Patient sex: M
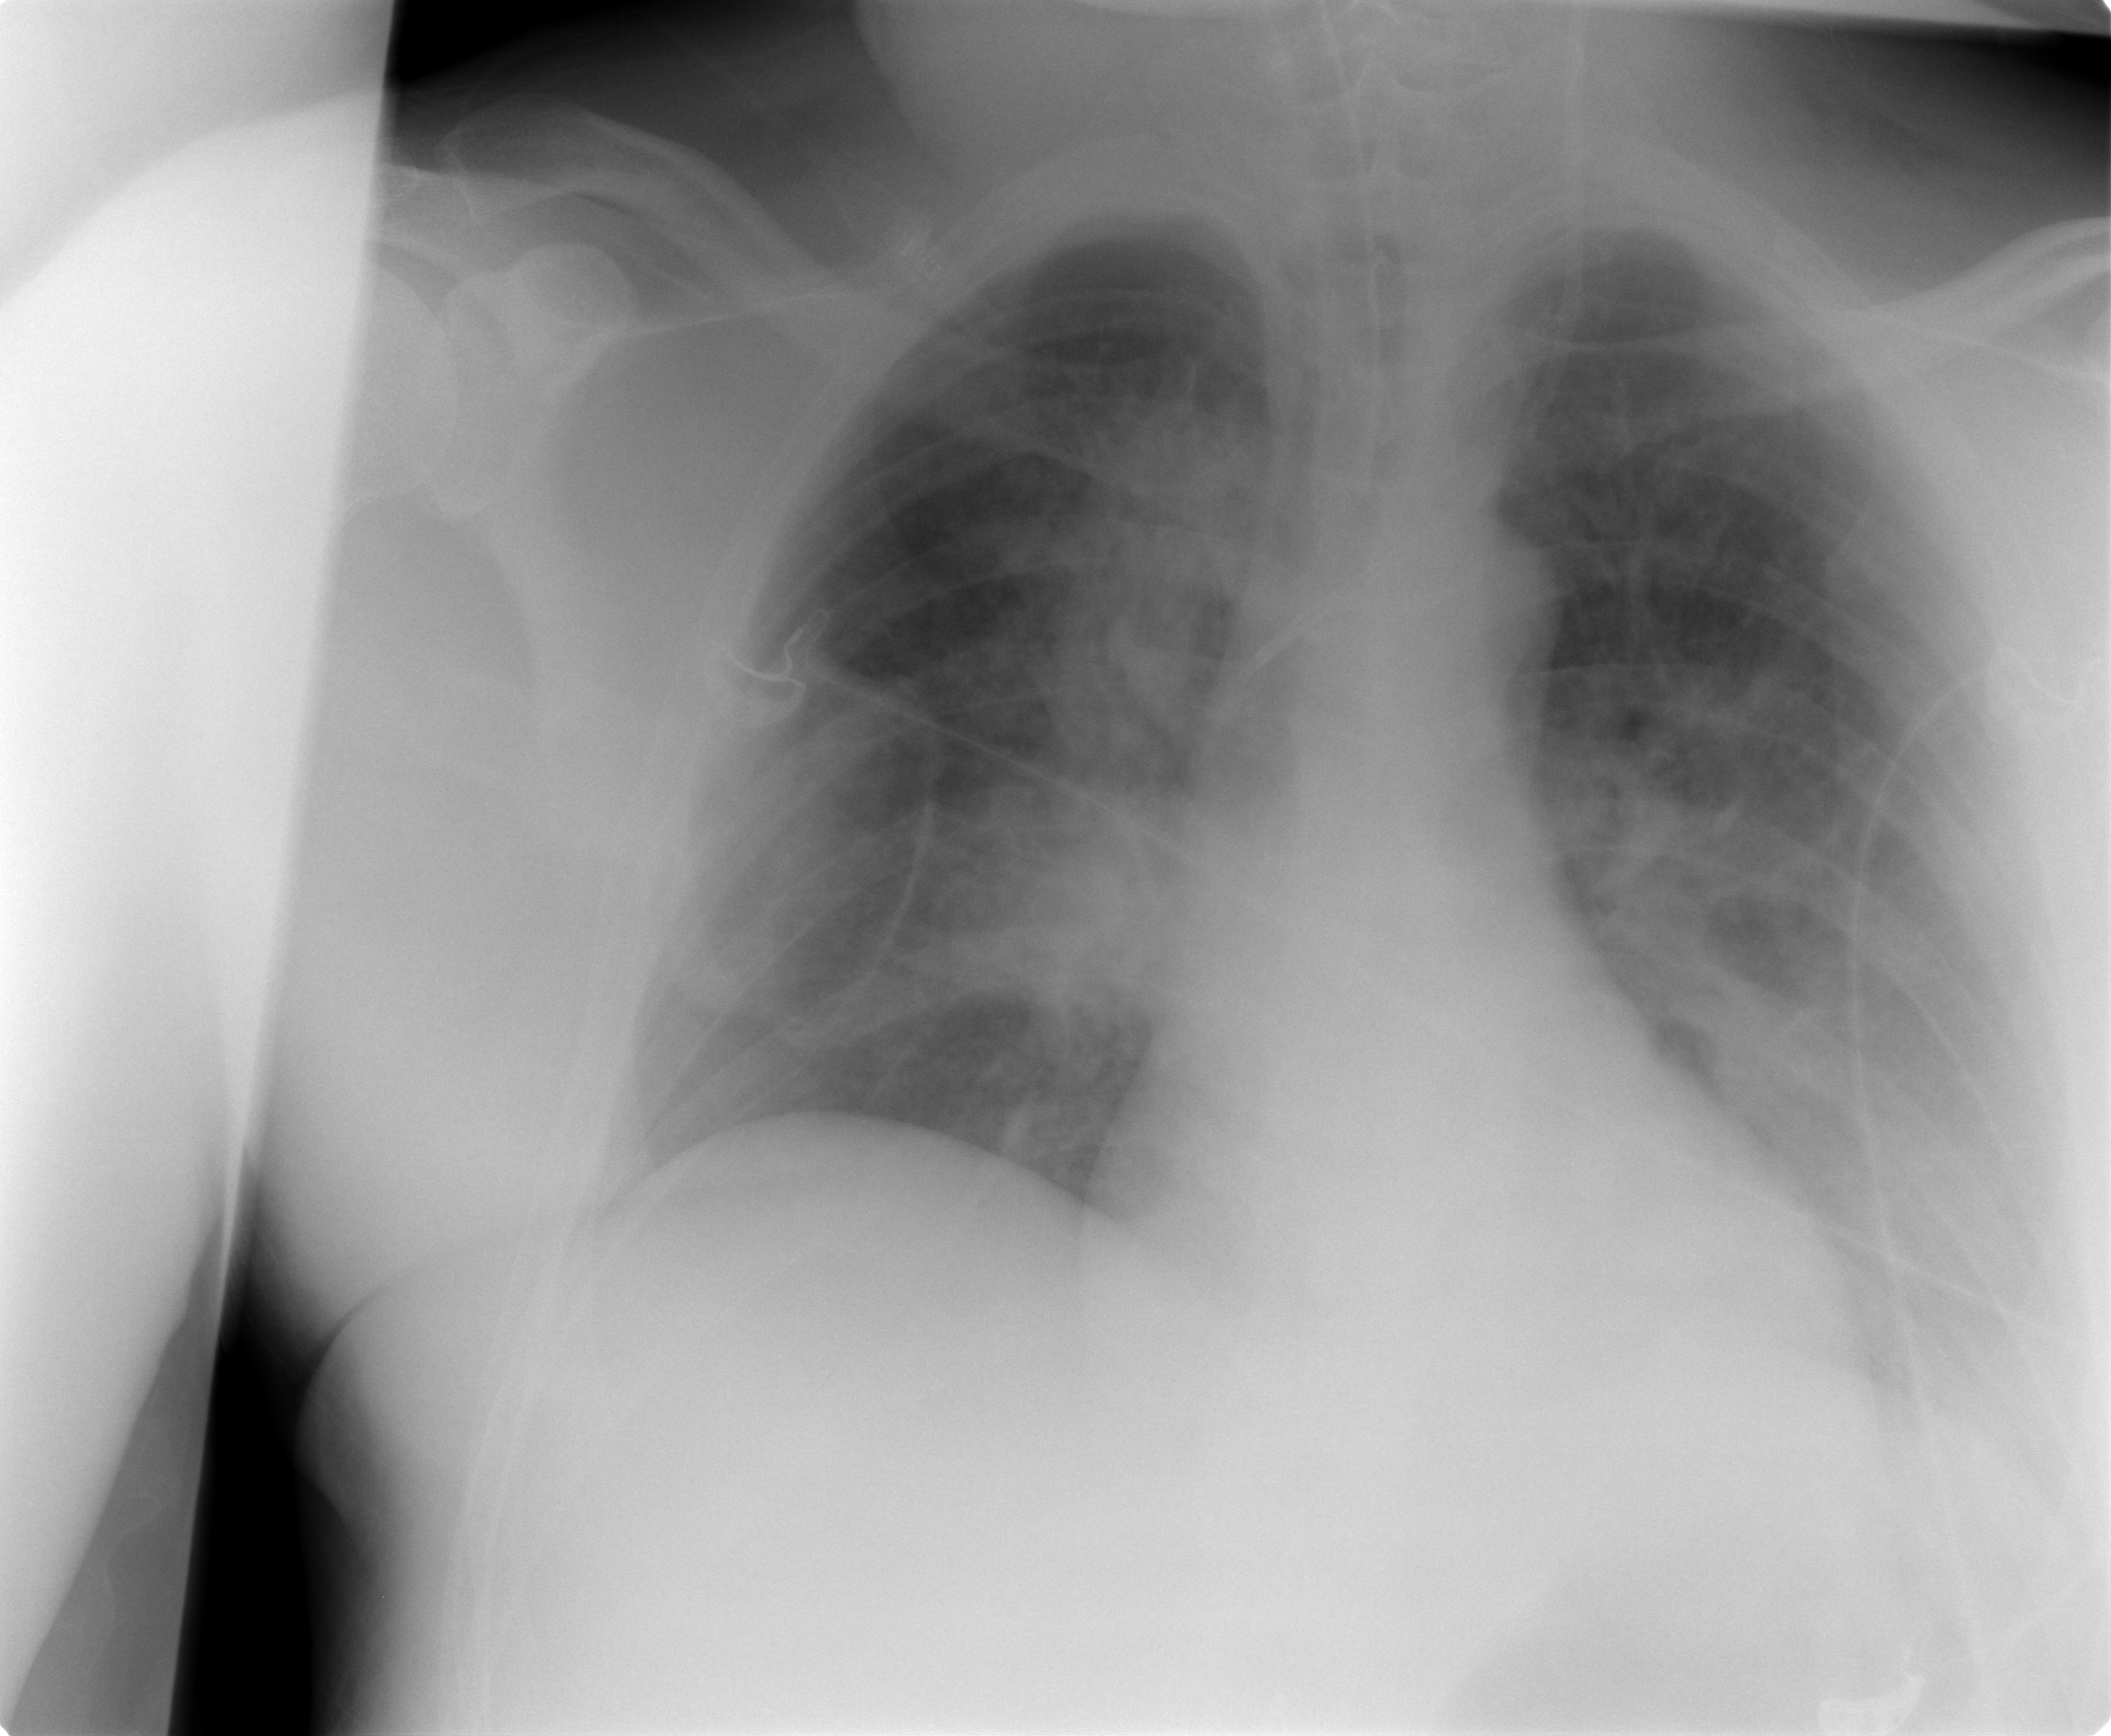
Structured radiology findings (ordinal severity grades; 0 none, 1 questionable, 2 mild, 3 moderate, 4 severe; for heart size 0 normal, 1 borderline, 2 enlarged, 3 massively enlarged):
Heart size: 1
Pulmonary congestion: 3
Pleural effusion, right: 0
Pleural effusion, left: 2
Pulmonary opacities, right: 2
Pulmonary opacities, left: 2
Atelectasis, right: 0
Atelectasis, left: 0